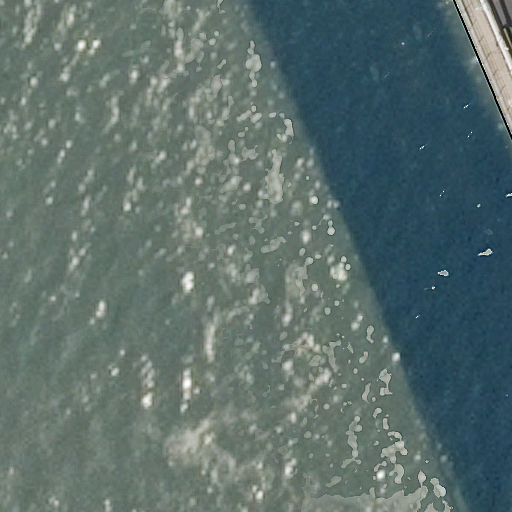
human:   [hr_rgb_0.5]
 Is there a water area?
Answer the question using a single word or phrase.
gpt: yes

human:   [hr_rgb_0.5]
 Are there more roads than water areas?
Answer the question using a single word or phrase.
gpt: yes

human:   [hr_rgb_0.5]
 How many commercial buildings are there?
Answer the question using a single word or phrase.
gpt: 0

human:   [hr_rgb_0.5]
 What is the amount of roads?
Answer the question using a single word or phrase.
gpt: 2

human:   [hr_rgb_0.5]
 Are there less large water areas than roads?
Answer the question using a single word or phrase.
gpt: yes

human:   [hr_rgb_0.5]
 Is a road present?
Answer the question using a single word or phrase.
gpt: yes

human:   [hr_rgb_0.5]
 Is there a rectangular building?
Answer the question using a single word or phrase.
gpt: no

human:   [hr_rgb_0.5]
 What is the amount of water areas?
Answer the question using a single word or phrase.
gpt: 1

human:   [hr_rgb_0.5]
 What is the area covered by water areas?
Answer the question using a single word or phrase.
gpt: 10605m2

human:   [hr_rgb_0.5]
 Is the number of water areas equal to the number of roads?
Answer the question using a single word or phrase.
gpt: no

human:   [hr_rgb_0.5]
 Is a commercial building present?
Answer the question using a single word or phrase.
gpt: no

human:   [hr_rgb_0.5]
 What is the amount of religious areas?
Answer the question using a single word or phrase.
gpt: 0

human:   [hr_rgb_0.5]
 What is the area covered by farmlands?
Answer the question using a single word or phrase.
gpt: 0m2

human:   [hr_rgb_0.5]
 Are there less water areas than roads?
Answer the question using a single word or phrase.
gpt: yes

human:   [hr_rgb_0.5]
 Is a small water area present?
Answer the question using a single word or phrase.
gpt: no

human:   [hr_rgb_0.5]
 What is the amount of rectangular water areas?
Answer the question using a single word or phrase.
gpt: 1

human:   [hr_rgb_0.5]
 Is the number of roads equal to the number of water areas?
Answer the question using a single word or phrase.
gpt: no

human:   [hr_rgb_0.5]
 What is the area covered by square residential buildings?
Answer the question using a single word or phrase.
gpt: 0m2

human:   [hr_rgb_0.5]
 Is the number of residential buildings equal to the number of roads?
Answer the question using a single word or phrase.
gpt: no

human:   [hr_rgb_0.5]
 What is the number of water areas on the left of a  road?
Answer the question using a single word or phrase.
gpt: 0

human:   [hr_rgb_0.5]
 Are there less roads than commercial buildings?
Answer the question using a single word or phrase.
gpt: no

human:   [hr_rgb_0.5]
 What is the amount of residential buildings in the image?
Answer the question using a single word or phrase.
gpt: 0

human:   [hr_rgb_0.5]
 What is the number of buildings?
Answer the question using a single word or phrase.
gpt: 0

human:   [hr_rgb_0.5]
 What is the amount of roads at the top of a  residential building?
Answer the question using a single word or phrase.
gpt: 0

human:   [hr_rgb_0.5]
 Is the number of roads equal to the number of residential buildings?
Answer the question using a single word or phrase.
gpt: no

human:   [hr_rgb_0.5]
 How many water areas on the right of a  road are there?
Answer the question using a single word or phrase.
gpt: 0

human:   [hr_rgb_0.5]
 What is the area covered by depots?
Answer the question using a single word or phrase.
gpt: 0m2

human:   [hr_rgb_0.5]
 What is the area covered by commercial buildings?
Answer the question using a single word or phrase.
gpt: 0m2

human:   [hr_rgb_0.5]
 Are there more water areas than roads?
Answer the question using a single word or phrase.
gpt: no

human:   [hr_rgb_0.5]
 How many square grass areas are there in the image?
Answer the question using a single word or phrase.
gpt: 0

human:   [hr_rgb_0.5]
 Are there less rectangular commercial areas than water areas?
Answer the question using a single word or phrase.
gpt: yes

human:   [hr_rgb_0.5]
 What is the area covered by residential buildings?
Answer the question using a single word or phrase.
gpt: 0m2

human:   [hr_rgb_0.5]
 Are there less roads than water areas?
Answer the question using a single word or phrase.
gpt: no

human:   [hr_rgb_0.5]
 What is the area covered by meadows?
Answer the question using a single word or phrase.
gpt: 0m2

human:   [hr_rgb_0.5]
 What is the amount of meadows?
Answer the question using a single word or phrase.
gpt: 0

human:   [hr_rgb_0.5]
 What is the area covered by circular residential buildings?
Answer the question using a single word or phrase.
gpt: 0m2

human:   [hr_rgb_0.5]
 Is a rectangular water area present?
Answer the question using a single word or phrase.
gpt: yes

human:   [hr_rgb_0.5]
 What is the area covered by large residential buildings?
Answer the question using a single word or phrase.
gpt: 0m2

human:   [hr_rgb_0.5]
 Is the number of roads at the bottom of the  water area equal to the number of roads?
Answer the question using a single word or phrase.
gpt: no

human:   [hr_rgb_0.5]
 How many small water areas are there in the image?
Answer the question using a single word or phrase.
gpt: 0

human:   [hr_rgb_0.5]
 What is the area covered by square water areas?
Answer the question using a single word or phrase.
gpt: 0m2

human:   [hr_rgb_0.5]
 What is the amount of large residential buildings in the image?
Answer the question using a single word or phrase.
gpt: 0

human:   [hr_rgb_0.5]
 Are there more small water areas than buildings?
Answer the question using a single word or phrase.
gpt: no

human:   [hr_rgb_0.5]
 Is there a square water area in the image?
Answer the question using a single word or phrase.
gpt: no

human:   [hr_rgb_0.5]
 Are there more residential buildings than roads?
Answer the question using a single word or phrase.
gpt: no

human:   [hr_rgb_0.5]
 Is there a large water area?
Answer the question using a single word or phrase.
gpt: yes

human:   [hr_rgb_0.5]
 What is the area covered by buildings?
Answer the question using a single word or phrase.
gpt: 0m2

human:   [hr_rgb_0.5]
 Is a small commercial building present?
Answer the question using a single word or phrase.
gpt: no

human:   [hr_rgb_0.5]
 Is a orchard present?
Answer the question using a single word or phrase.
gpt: no

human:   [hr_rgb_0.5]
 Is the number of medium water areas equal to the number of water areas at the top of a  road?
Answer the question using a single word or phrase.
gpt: yes

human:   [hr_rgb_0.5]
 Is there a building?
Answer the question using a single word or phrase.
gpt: no

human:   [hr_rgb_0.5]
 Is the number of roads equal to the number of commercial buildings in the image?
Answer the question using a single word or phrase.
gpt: no

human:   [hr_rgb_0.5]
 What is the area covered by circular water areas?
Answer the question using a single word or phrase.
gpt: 0m2

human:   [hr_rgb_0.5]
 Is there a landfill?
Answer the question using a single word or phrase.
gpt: no

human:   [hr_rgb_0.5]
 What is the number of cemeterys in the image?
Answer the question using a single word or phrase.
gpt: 0

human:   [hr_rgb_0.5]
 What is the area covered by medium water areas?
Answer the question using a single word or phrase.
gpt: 0m2

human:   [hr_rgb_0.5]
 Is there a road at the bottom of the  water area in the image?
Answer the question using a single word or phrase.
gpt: no

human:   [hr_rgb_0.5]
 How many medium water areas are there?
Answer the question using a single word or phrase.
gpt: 0

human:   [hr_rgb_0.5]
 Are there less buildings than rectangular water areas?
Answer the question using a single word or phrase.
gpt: yes

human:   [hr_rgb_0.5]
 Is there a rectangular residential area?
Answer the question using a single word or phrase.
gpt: no

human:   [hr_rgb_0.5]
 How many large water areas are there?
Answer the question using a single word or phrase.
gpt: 1

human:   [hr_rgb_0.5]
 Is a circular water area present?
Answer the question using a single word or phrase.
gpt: no

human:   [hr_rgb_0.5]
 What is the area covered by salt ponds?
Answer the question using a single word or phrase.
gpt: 0m2

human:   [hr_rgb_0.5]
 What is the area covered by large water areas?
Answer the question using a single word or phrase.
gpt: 10605m2